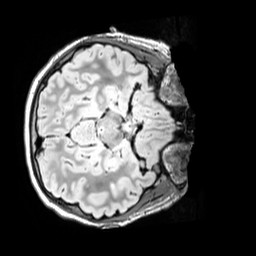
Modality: FLAIR
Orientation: axial
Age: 13
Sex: female
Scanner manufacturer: siemens
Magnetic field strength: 3 T
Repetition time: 5 s
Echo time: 0.388 s